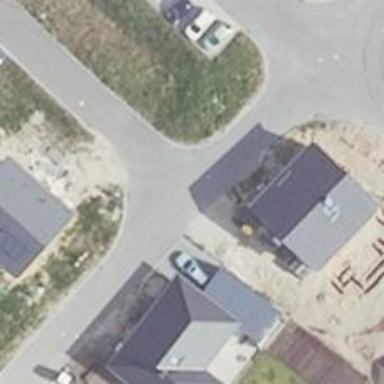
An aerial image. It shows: Residential road.